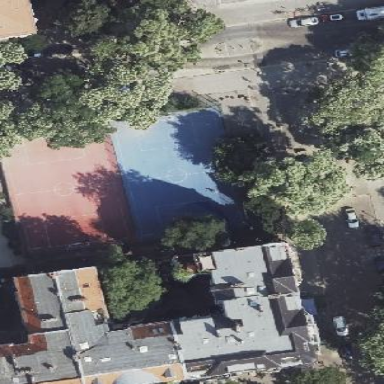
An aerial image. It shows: Blue clay soccer pitch.